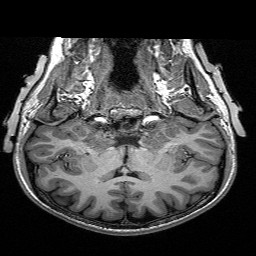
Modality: T1w
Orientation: sagittal